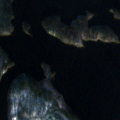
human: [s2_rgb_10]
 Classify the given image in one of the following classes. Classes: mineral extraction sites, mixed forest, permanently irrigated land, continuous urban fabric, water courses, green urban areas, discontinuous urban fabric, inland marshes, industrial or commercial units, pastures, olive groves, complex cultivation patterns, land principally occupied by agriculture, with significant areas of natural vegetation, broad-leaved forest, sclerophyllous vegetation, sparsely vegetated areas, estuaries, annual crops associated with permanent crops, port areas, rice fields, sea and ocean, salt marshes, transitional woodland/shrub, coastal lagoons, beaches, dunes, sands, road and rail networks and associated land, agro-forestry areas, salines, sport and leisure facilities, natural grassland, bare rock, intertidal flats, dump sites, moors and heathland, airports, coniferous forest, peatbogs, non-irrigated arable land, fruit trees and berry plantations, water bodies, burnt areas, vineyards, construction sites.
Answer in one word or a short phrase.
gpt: coniferous forest, mixed forest, water bodies